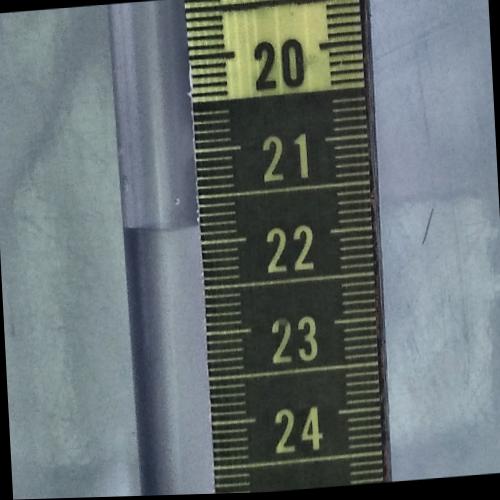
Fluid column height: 21.8 cm